Question: My homework is bag implementation using arrays where you can add and remove numbers as you please. So far I've managed to do everything except the list of numbers and occurs, which is supposed to look like this:

I have no idea where to begin, so some pointers would be nice, please and thank you. (note: I'm not allowed to use anything but arrays, so arraylist, collection etc can't help me.)
EDIT: I created another array for counts and the code seems to be working fine in some cases. However, sometimes when I run it, it gives me a completely wrong output and I don't know how to fix it? For example, if I put in the numbers (in this order) 11, 22, 11, 33, 11, 22 I get this back:
<URL>
'''
import java.util.Scanner;
public class Bag {
int index = 0;
int[] array = new int[50];
public static void main(String[] args) {
int x = 0;
Bag bag = new Bag();
Scanner scan = new Scanner(System.in);
while (x == 0) {
System.out.print("Add(A), Delete(D), Find(F), Size(S), Min(m), Max(M), List(L), Quit(Q) >> ");
char c = scan.next().charAt(0);
switch (c) {
case 'A':
int y = scan.nextInt();
bag.Add(y);
break;
case 'D':
int d = scan.nextInt();
bag.Delete(d);
break;
case 'F':
int z = scan.nextInt();
bag.Find(z);
break;
case 'S':
bag.Size();
break;
case 'm':
bag.Min();
break;
case 'M':
bag.Max();
break;
case 'L': bag.List();
break;
case 'Q': bag.Quit();
}
}
}
public void Add(int y) {
array[index] = y;
index++;
System.out.println(" " + y + " is added to the Bag. ");
}
public void Delete(int d) {
for (int i = 0; i < index; i++) {
if (d == array[i]) {
while (i < index) {
array[i] = array[i + 1];
i++;
}
System.out.println(" " + d + " is deleted from the Bag.");
index--;
return;
}
}
System.out.println(" Cannot delete " + d
+ ". It does not exist in the Bag.");
}
public void Find(int z)
{
int count = 0;
for (int i = 0; i < array.length; i++) {
if (array[i] == z) {
count++;
}
}
System.out.println(" There is (" + count + ") " + z
+ " in the Bag.");
}
public void Size() {
System.out.println(" There are " + index + " numbers in the Bag.");
}
public void Min() {
int min = array[0];
for (int i = 1; i < index; i++) {
if(min > array[i]) {
min = array[i];
}
}
System.out.println(" The minimum number in the Bag is " + min + ".");
}
public void Max() {
int max = array[0];
for (int i = 1; i < index; i++) {
if(max < array[i]) {
max = array[i];
}
}
System.out.println(" The maximum number in the Bag is " + max + ".");
}
public void Quit() {
System.out.println("Bye...");
}
public int Count(int c) {
int elements = 0;
for (int i = 0; i < array.length; i++) {
if (array[i] == c) {
elements++;
}
}
return elements;
}
public void delete(int c) {
for (int i = 0; i < index; i++) {
if (c == array[i]) {
while (i < index) {
array[i] = array[i + 1];
i++;
}
index--;
return;
}
}
}
public void List() {
System.out.println("+--------+--------+");
System.out.println("| Number | Occurs |");
System.out.println("+--------+--------+");
for(int i = 0; i < index; i++){
if(Count(array[i]) == 1){
System.out.printf("|%8d|%8d|
", array[i], Count(array[i]));
System.out.println("+--------+--------+");
}
else{
System.out.printf("|%8d|%8d|
", array[i], Count(array[i]));
System.out.println("+--------+--------+");
for(int j = 0; j <= Count(array[i]); j++){
delete(array[i]);
}
}
}
}
}
'''
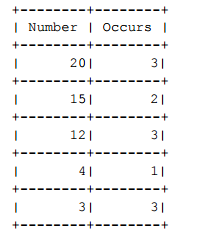
Answer: looks like you have problem with the List() method. Change it to:
'''
public void List() {
System.out.println("+--------+--------+");
System.out.println("| Number | Occurs |");
System.out.println("+--------+--------+");
while(index > 0){
int del = array[0];
int count = Count(del);
System.out.printf("|%8d|%8d|
", del, count);
System.out.println("+--------+--------+");
for(int j = 0; j < count; j++){
delete(del);
}
}
'''
}
'''
+--------+--------+
| Number | Occurs |
+--------+--------+
| 11| 3|
+--------+--------+
| 22| 2|
+--------+--------+
| 33| 1|
+--------+--------+
'''
Also change array.length to index will allow for 0 to be added.
'''
public int Count(int c) {
int elements = 0;
for (int i = 0; i < index; i++) {
if (array[i] == c) {
elements++;
}
}
return elements;
}
'''